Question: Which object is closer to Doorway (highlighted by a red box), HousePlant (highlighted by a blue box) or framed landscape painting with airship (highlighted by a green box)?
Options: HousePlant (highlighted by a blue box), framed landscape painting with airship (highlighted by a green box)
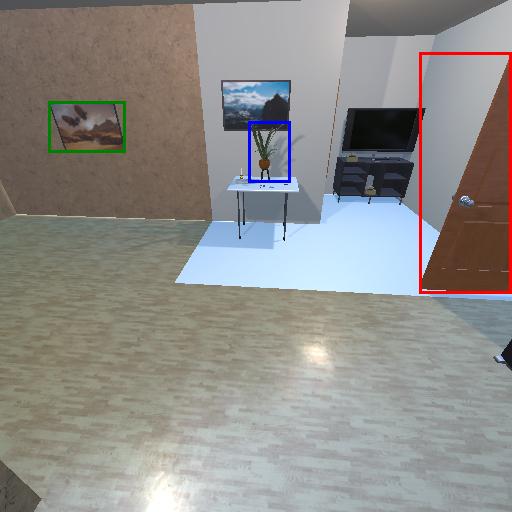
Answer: HousePlant (highlighted by a blue box)